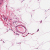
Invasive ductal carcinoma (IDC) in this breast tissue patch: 0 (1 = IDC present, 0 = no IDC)